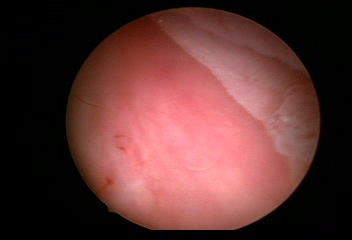
Modality: WLC
Class: Malignant
Subclass: HighGradePapillary
Lesion: L1
Stage: Ta
Morphology: Papillary
Bladder cancer association: Yes
Annotated structures: Tumor